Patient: sex M, age 52
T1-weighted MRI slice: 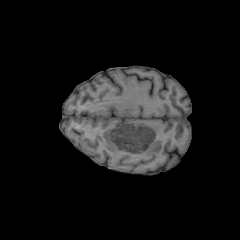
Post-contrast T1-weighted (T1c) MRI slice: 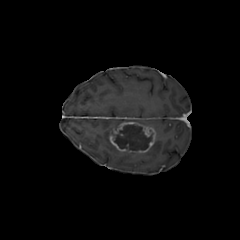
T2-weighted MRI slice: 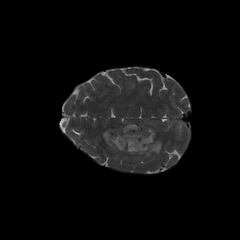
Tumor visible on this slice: yes
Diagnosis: Glioblastoma, IDH-wildtype
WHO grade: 4